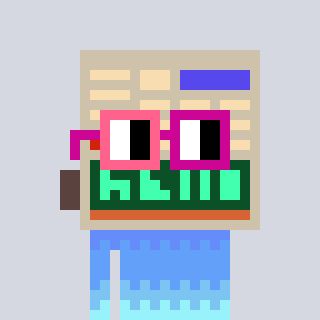
a pixel art character with square pink and red glasses, a calculator-shaped head and a grayscale-colored body on a cool background